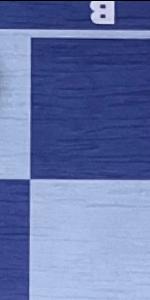
Label: Empty